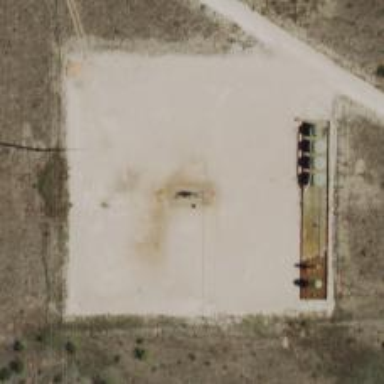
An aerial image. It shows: Petroleum well.